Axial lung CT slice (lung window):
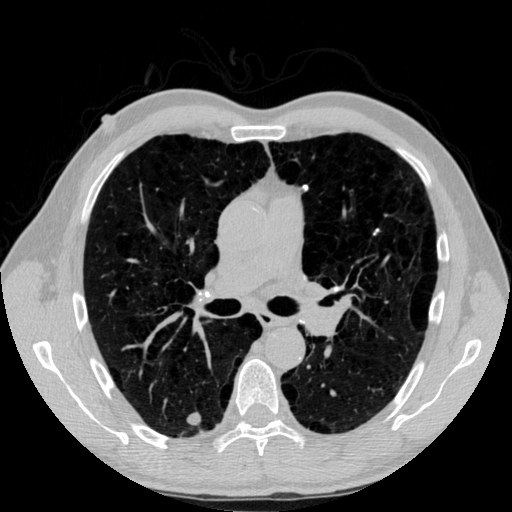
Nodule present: yes
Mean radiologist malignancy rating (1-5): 2.75